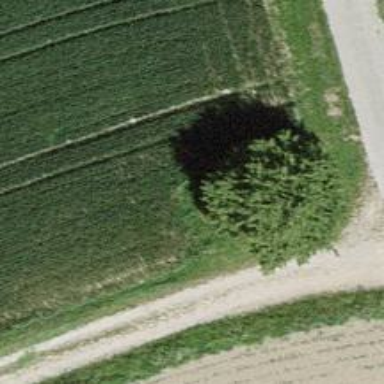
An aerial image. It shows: Single tag "natural: tree."